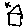
Label: house